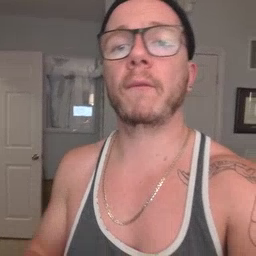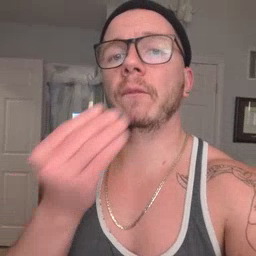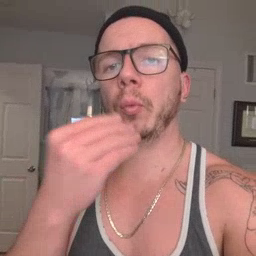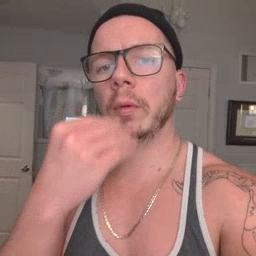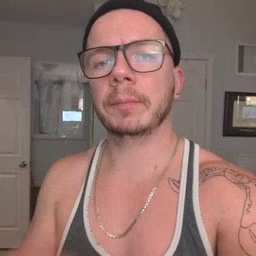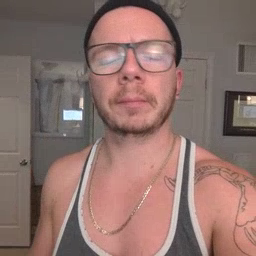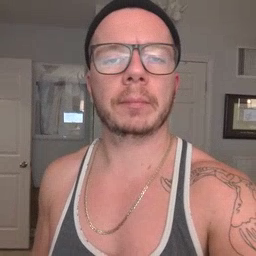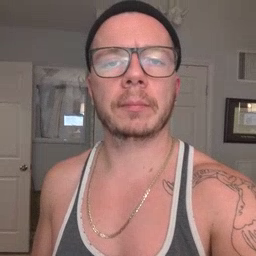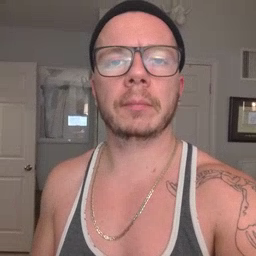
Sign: food